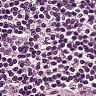
Metastatic tissue present: no